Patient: sex F, age 65
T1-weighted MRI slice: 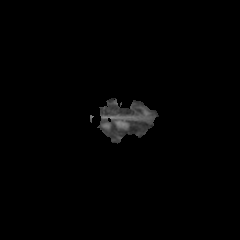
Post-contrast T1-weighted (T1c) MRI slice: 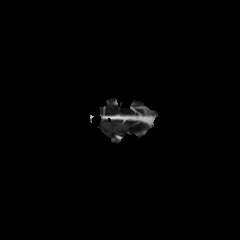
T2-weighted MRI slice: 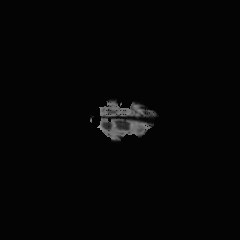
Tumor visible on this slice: no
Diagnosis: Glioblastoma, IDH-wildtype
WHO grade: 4